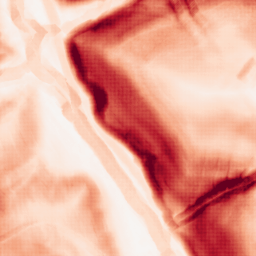
Category: morphological
Decomposition family: morphological_gradient
Decomposition parameters: size: 7
shape: diamond
Upsampling method: sinc_blackman
Upsampling parameters: scale: 4
kernel_size: 8
Upsampling scale: 4